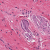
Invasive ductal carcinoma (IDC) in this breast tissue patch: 0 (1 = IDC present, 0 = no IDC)